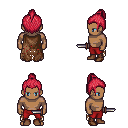
a pixel art fantasy rpg character, male body template, human, dark skin, brown tattered cape, red pants, ruby red short topknot hairstyle, brown shoes, dagger, four views (front, back, left, right), 2x2 character sprite sheet, small pixel art, hard edges, no anti-aliasing